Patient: sex M, age 69
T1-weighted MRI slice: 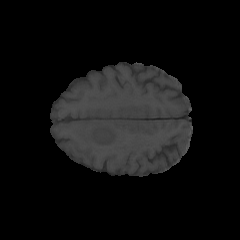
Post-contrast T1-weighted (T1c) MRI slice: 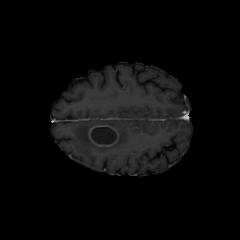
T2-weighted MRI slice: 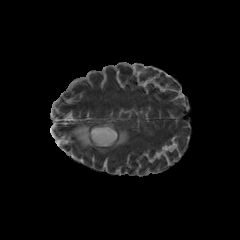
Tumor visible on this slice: yes
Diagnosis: Glioblastoma, IDH-wildtype
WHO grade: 4